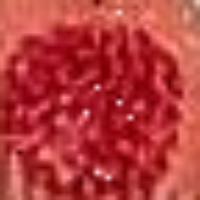
Label: prophase